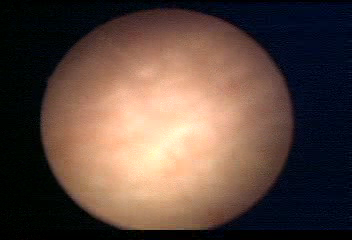
Modality: WLC
Class: Normal mucosa
Bladder cancer association: No